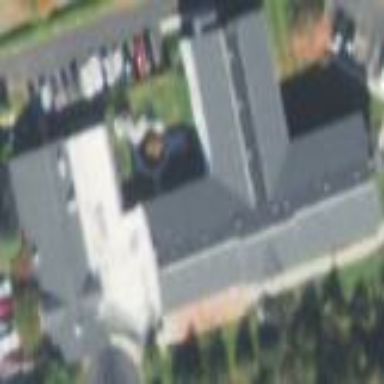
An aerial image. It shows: Building with grey roof.